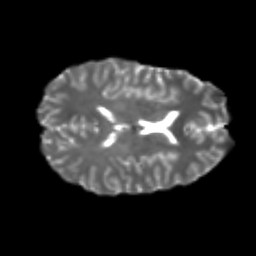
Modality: T2w
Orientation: axial
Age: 22
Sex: female
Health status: healthy
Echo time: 0.074 s